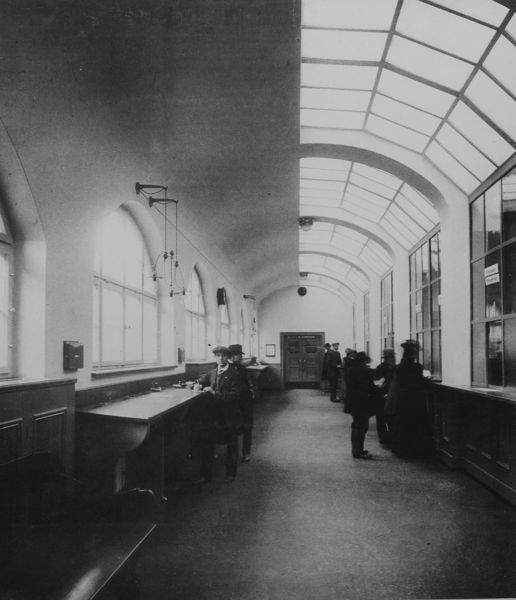
Titel: Innenansicht des Postamtes im Gustav-Siegle-Haus, Leonhardsplatz 28, Stuttgart
Künstler: Theodor Fischer
Standort: Stuttgart
Institution: Gustav-Siegle-Haus
Schlagwörter: mann, schatten, weiß, frauen, menschen, fenster, frau, glas, grau, hell, holz, hut, hüte, kleid, lampe, licht, männer, raum, schwarz, tisch, tische, tür, zimmer, dach, haus, mütze, mützen, tresen, lang, stehen, innenraum, sonne, boden, schnur, sitz, moderne, modern, türe, bank, besucher, kuppel, gäste, tafel, jugendstil, glanz, glänzen, junge, warten, tor, halle, foto, fotografie, photographie, gang, schild, gewölbe, theke, tageslicht, scheibe, schwarzweiss, schlange, zoo, flur, bänke, pult, kasten, portal, glasfenster, empfang, kunden, museum, wien, büro, fenstersprossen, art deco, schalter, ablage, post, verglasung, oberlicht, langgezogen, behörde, länglich, oberlichter, briefkasten, phot, schillern, postamt, schalterhalle, schlter, amt, schwar-weiß, längilch